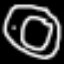
Label: donut